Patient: sex F, age 73
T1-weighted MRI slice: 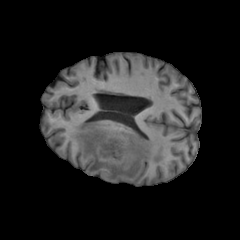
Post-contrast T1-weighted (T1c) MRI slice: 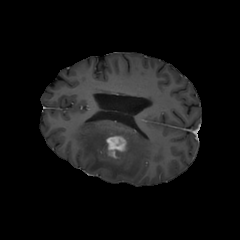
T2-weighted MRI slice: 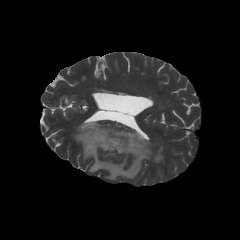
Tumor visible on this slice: yes
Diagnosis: Glioblastoma, IDH-wildtype
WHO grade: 4